Interaction volume radius: 5 \u00c5
Interaction volume height: 10 \u00c5
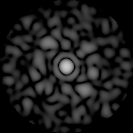
Disorder parameter: 0.8879